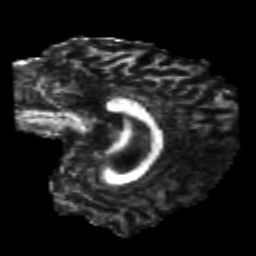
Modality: FA
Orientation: sagittal
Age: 20
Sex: male
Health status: healthy
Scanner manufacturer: philips
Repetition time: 7.476 s
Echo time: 0.08753 s